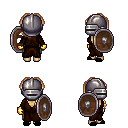
a pixel art fantasy rpg character, female body template, human, tanned skin, brown robe, teal pants, light blonde princess hairstyle, metal helm, gold gloves, black slippers, shield, four views (front, back, left, right), 2x2 character sprite sheet, small pixel art, hard edges, no anti-aliasing